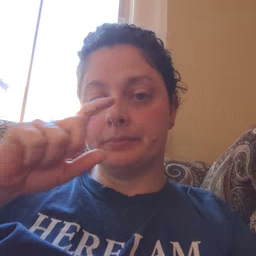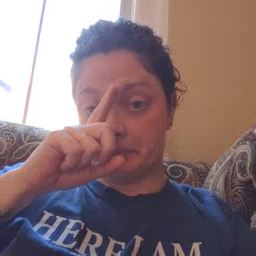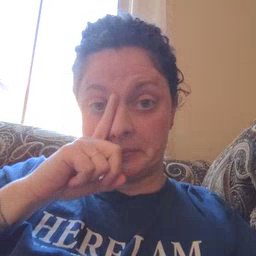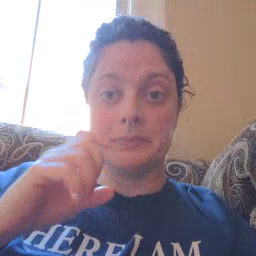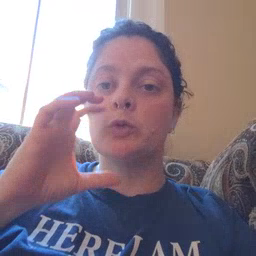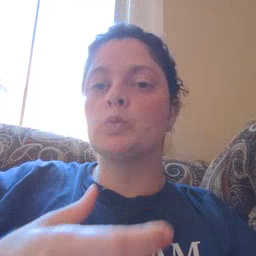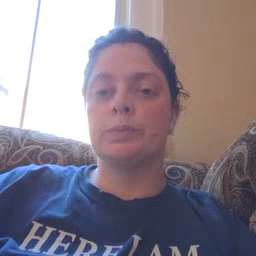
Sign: balloon